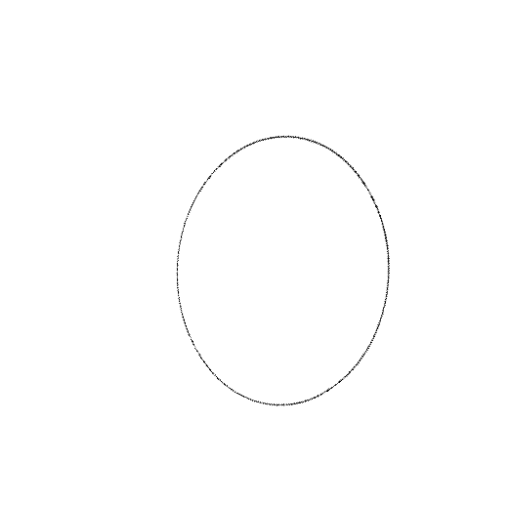
Crossing number: 0